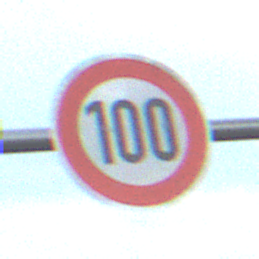
Verkehrszeichen: Geschwindigkeit100
Umgebung: Outdoor, Nature
Tageszeit: SunriseSunset
Wetter: PartlyCloudy
Licht: Natural
Jahreszeit: NotSpecified
Kontrast: MediumContrast